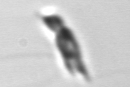
Label: Chrysochromulina_lanceolata